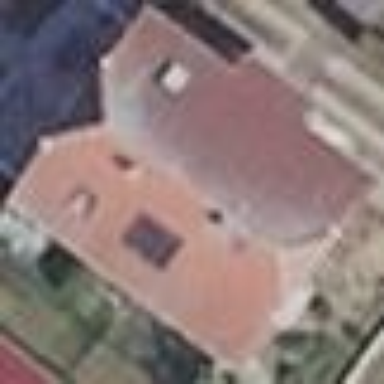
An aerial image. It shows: Detached building with half-hipped roof shape.